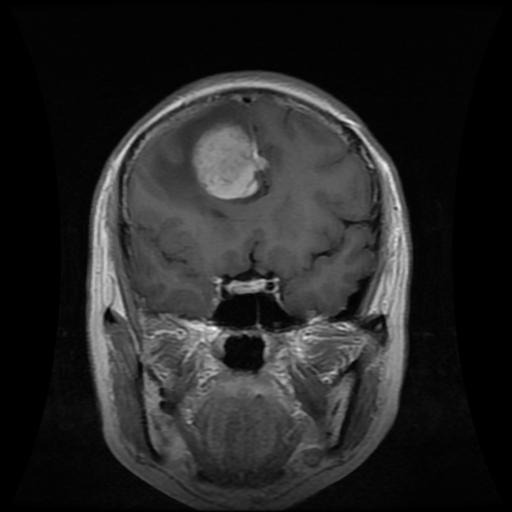
Label: meningioma